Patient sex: F
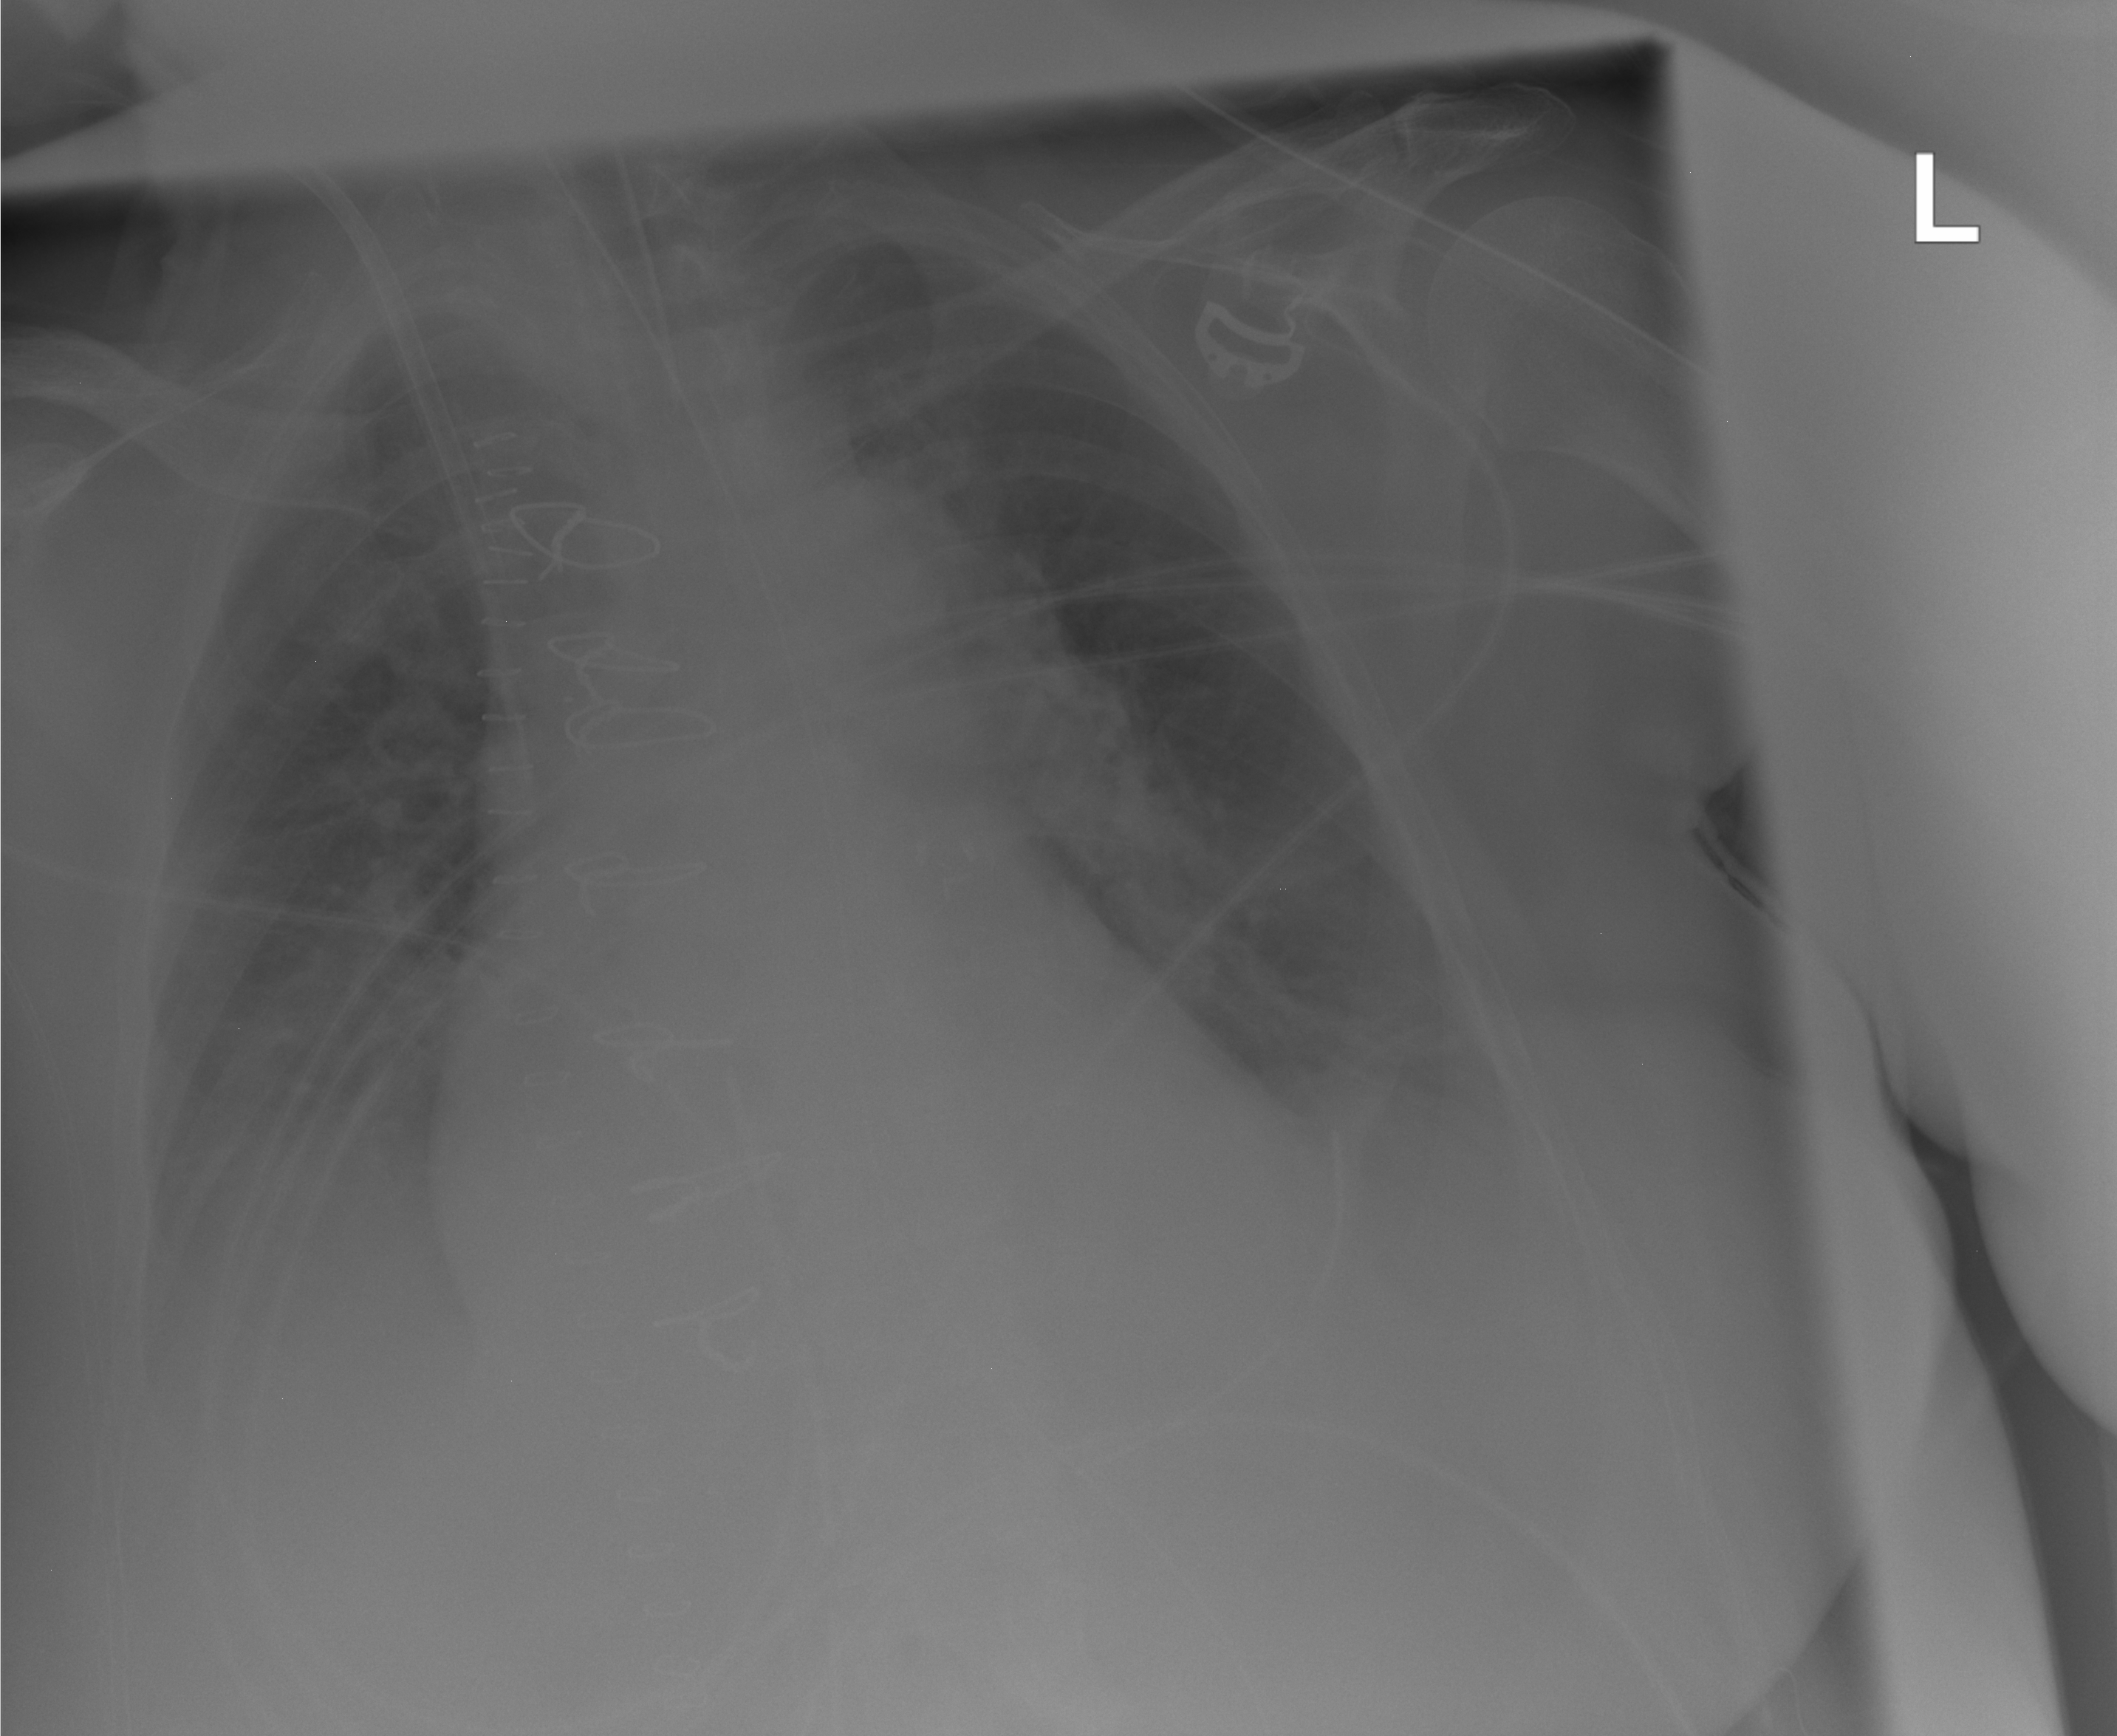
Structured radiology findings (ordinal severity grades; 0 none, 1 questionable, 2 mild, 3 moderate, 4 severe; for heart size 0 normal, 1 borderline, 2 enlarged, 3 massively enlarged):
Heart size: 2
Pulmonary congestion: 2
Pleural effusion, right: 2
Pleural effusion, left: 2
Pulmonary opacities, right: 2
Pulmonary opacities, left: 2
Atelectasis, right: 0
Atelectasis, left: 2